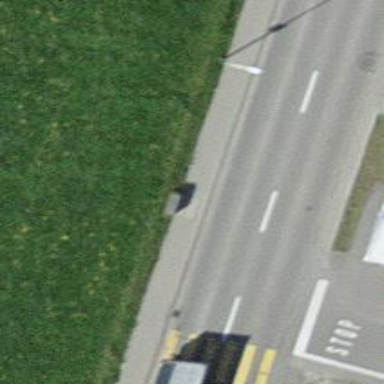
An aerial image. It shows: Street cabinet of man-made origin.